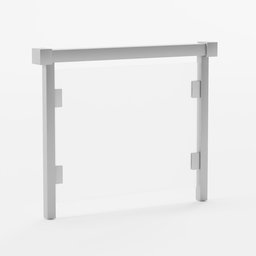
Label: architecture